Question: When I submit a batch (e.g., perform a query) in SSMS, I see the time it took to execute in the status bar. Is it possible to configure SSMS to show the query time with millisecond resolution?
Here is the bar I am talking about with the section of interest circled in red:

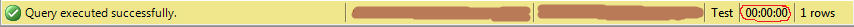
Answer: I was struggling with that until i found this...
<URL>
Also, if you open the Properties window you may find some magical "Connection elapsed time" that may give you some execution time...
Hope it helps...